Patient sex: M
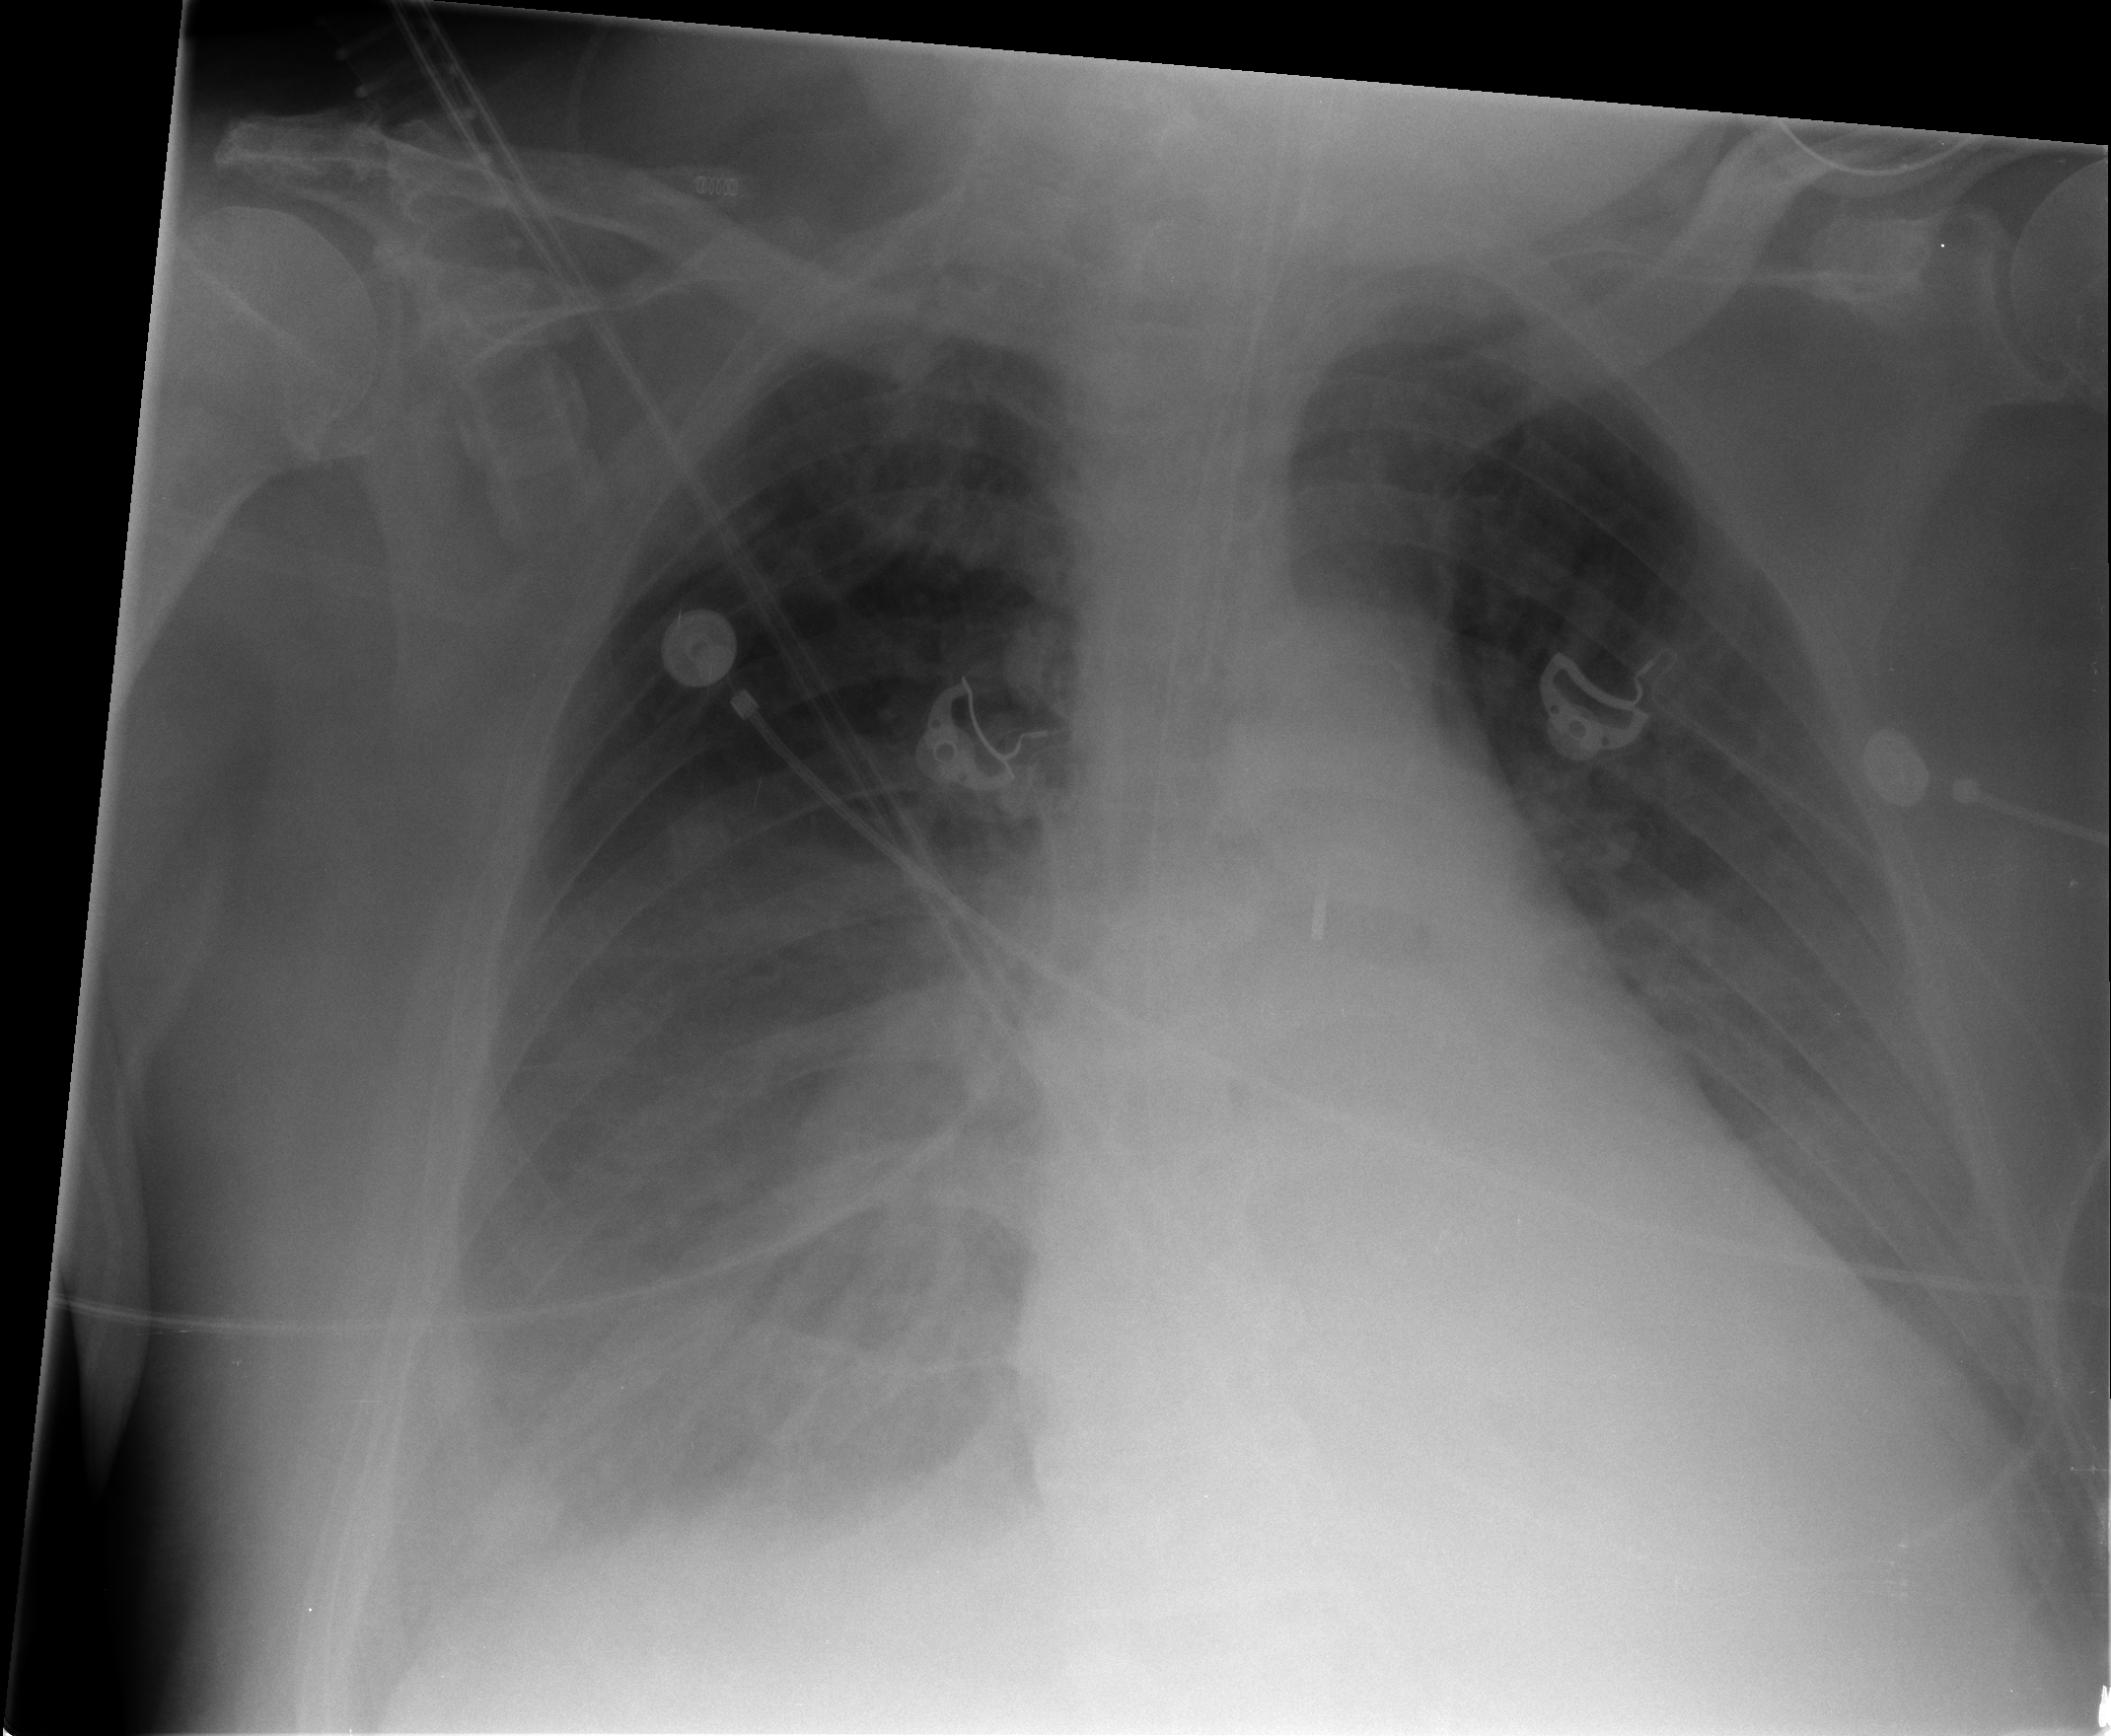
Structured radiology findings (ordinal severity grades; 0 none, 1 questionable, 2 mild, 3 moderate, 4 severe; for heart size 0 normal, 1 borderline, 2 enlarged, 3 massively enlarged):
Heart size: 2
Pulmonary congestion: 1
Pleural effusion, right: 2
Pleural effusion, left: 2
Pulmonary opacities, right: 0
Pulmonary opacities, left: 0
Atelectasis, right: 2
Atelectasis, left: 2